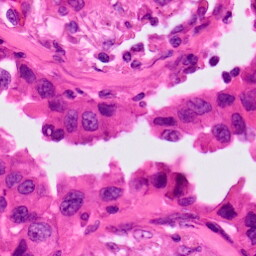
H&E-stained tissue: Lung